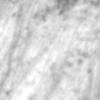
Label: no_change